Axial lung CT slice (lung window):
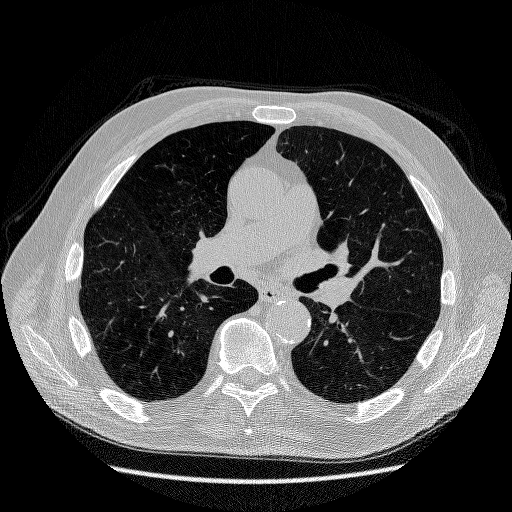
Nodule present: no